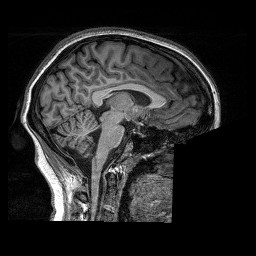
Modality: T1w
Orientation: sagittal